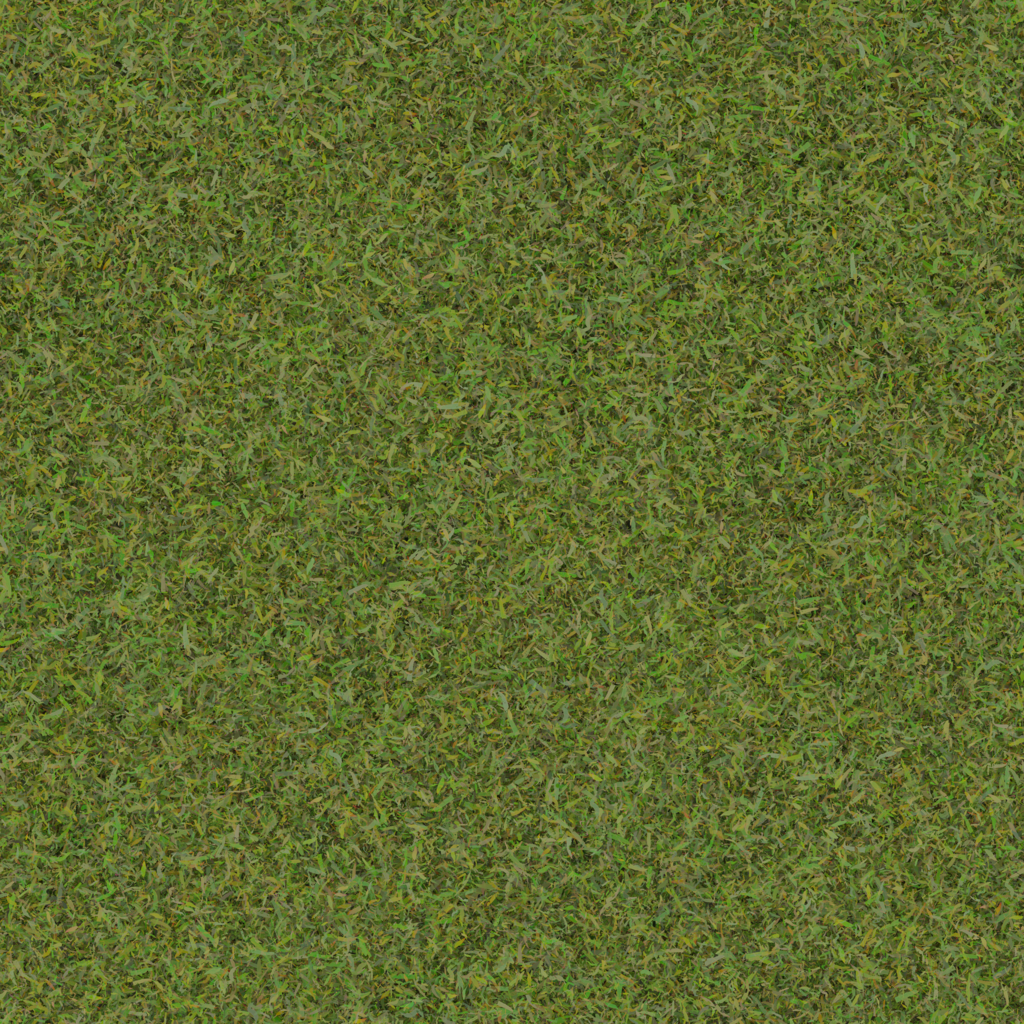
Texture map type: Color